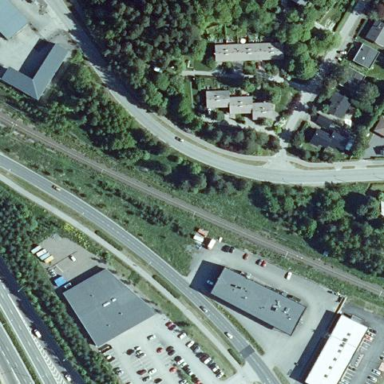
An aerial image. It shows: Railway area.